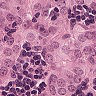
Metastatic tissue present: yes